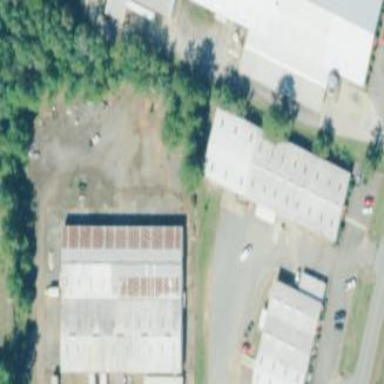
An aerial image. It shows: Industrial building.